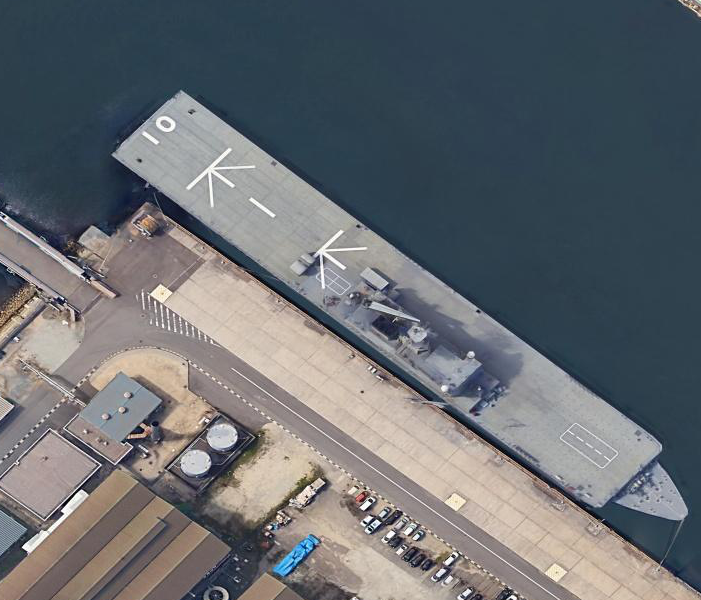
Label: assault